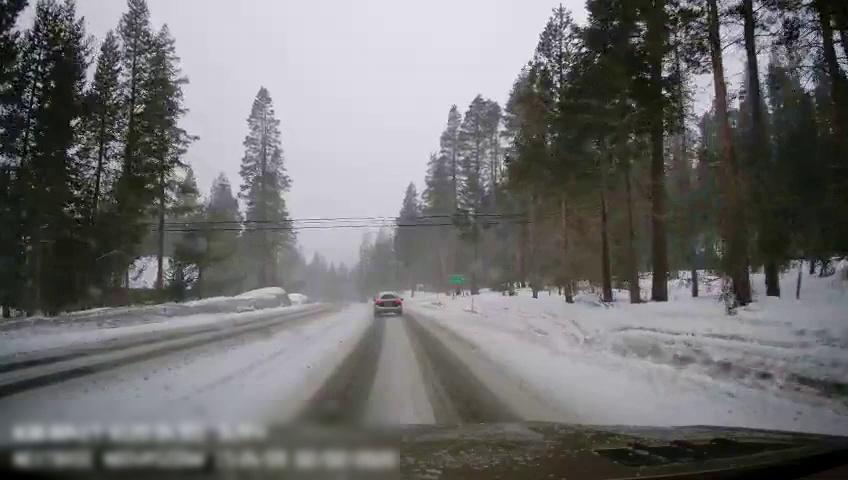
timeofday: Day
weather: Snowy
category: Drivable Space
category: Vehicles | SUV